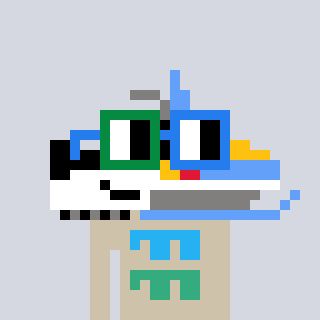
a pixel art character with square green and blue glasses, a snowmobile-shaped head and a bege-colored body on a cool background